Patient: sex F, age 57
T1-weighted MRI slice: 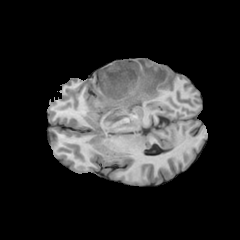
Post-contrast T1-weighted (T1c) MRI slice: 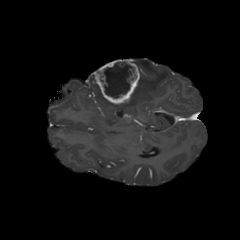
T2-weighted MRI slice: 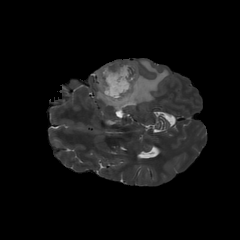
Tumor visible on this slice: yes
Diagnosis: Glioblastoma, IDH-wildtype
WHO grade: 4